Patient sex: M
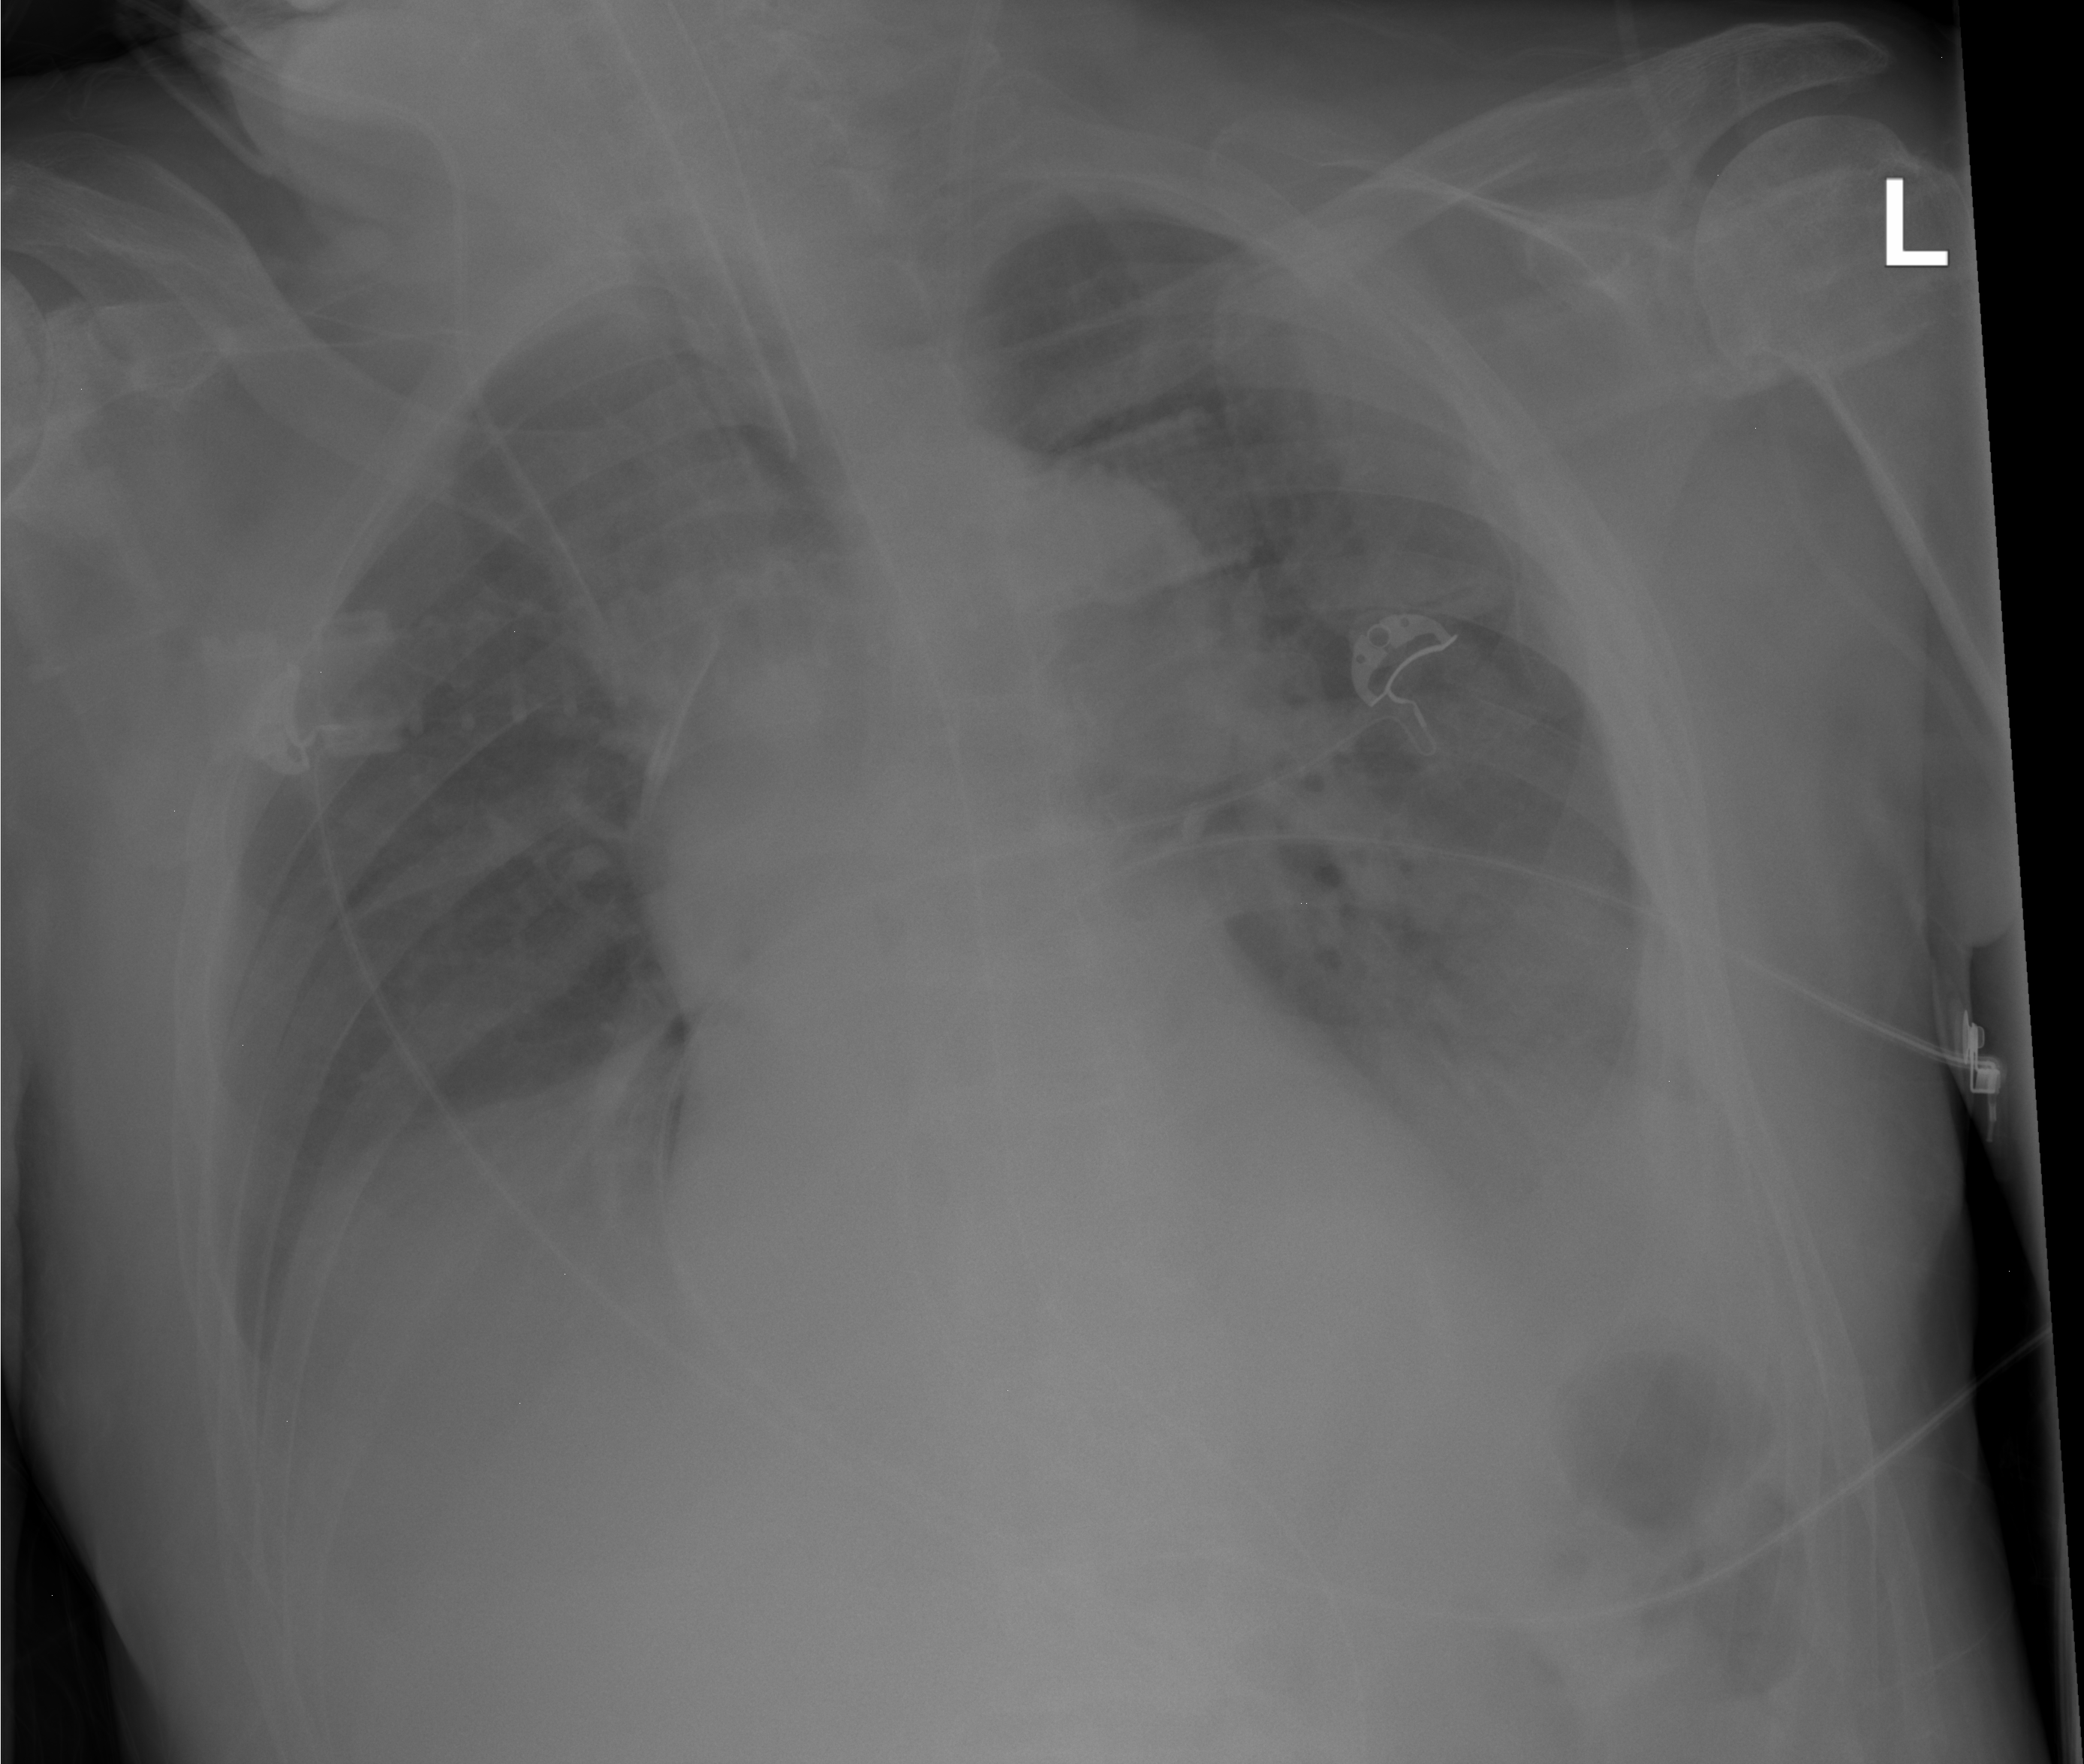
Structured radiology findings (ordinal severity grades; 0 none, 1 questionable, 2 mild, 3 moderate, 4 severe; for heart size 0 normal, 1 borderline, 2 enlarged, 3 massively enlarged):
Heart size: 0
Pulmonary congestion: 2
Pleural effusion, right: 0
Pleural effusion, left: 2
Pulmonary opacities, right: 0
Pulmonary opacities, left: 3
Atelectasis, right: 2
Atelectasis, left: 2